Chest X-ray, PA view. Patient: 43 years old, sex F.
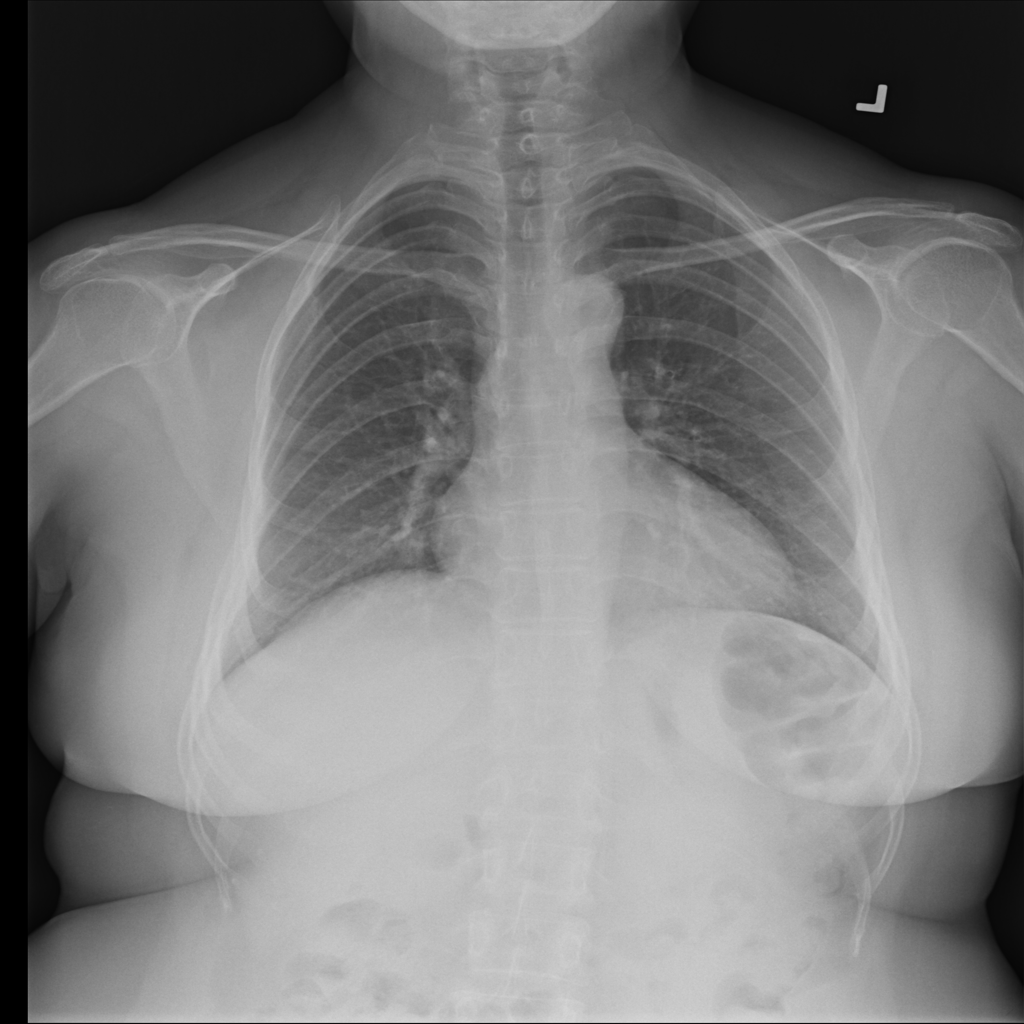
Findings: No Finding